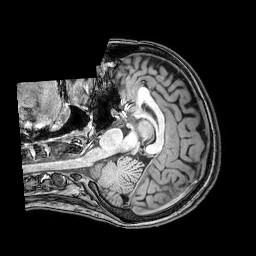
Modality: T1w
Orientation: axial
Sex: female
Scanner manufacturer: philips
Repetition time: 0.008075 s
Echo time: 0.00369 s